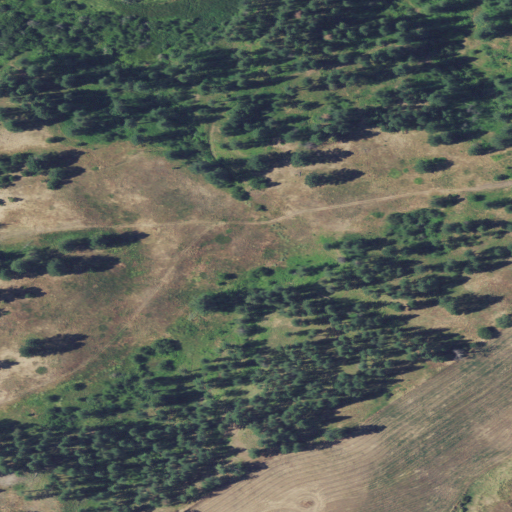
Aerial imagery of cliff(s) in Oregon named Boly Bluff containing evergreen forest, grassland, cultivated crops, and pasture